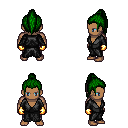
a pixel art fantasy rpg character, male body template, human, dark skin, gray robe, metal pants, green long topknot hairstyle, gold gloves, four views (front, back, left, right), 2x2 character sprite sheet, small pixel art, hard edges, no anti-aliasing